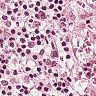
Metastatic tissue present: no